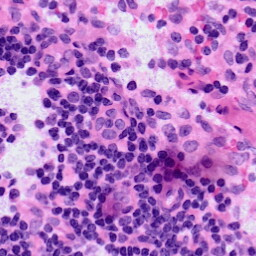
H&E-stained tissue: LymphNode